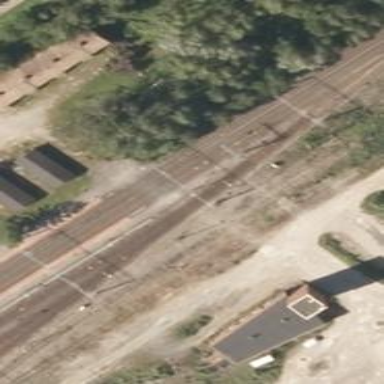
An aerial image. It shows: Railway signal.